Question: Can anyone help me how to accomplish a table like in the picture using html.

This was my code so far
'''
<table border="1" align="right" width="200">
<tr>
<td rowspan="2">Umm...<br>yep.</td>
<td rowspan="2">Umm...<br>yep.</td>
<td>top right</td>
</tr>
<tr><td>bottom right</td>
</tr>
</table>
'''
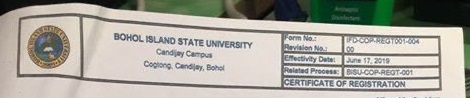
Answer: your images table has 4 rows and 4 cols. some of '<td>' tags are expanded in rows, and some are expanded in cols. so it would be:
'''
<style>
table, th, td {
border: 1px solid black;
border-collapse: collapse;
}
th, td {
padding: 5px;
text-align: left;
}
</style>
<table style="width:100%">
<tr>
<td rowspan="4">Name</td>
<td rowspan="4">Telephone</td>
<td>Bill Gates</td>
<td>Bill Gates</td>
</tr>
<tr>
<td>Bill Gates</td>
<td>Bill Gates</td>
</tr>
<tr>
<td>Bill Gates</td>
<td>Bill Gates</td>
</tr>
<tr>
<td colspan="2">Bill Gates</td>
</tr>
</table>
'''